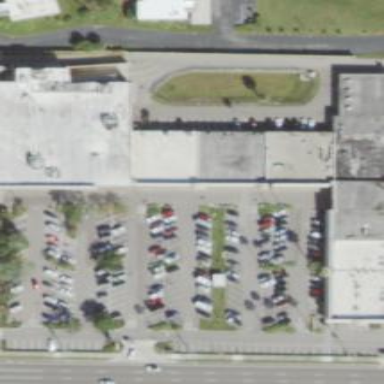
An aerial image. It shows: Retail building.